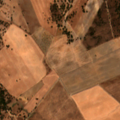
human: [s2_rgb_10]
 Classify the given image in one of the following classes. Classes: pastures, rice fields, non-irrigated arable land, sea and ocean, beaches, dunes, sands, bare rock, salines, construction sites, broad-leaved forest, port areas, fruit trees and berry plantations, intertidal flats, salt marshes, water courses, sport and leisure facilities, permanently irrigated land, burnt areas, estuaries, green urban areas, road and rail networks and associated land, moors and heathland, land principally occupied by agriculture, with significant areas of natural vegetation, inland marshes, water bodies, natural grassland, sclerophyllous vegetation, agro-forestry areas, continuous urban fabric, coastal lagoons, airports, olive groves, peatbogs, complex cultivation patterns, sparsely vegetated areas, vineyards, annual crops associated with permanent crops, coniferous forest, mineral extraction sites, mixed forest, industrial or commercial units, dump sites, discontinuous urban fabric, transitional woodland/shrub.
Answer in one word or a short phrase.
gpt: non-irrigated arable land, agro-forestry areas, transitional woodland/shrub